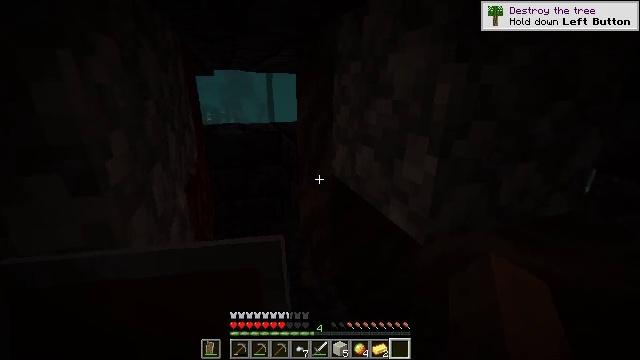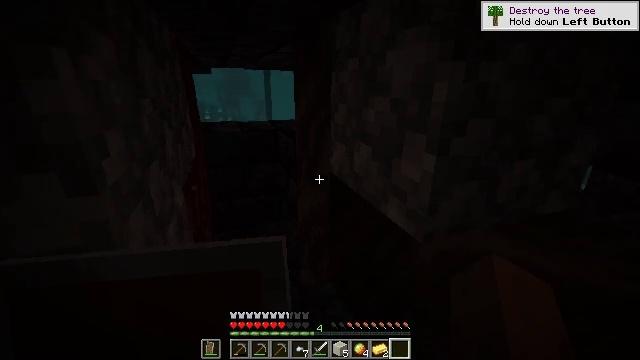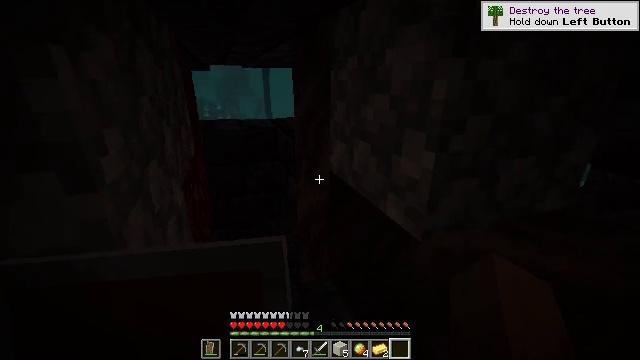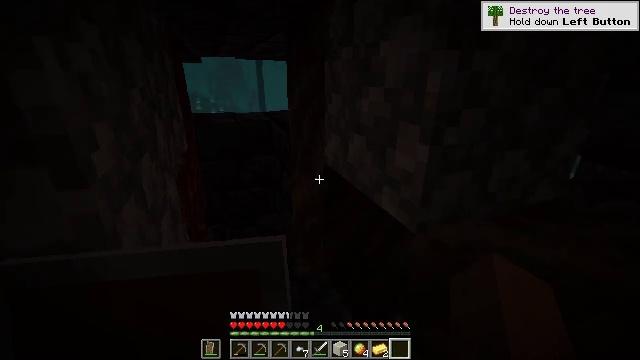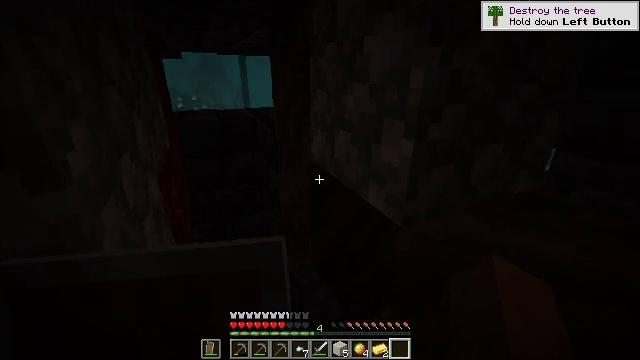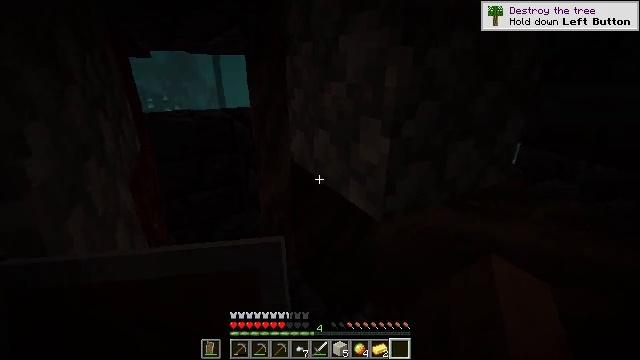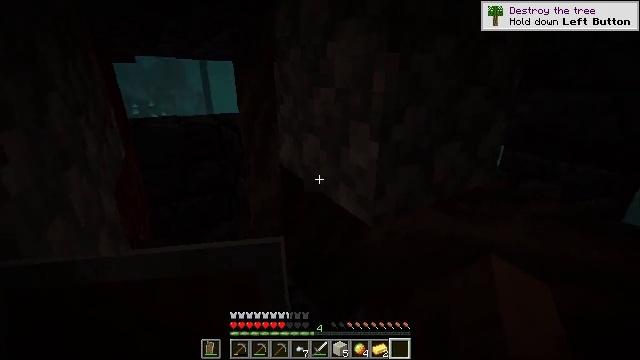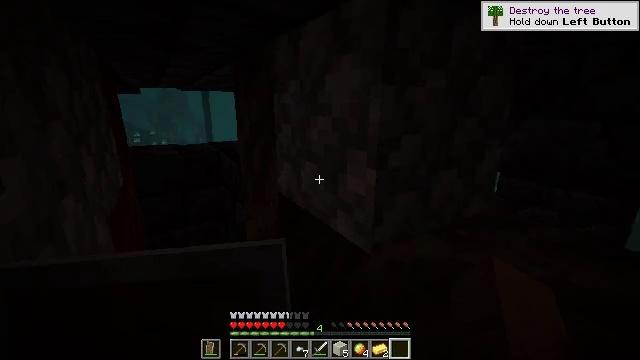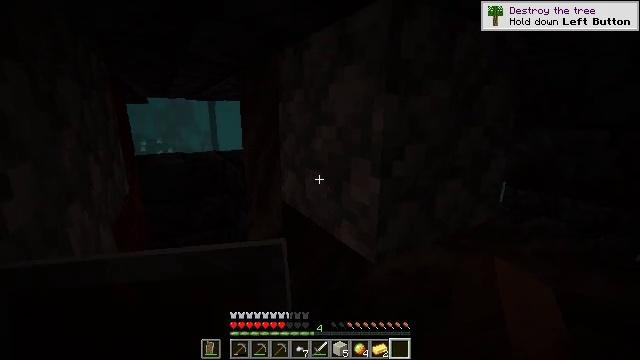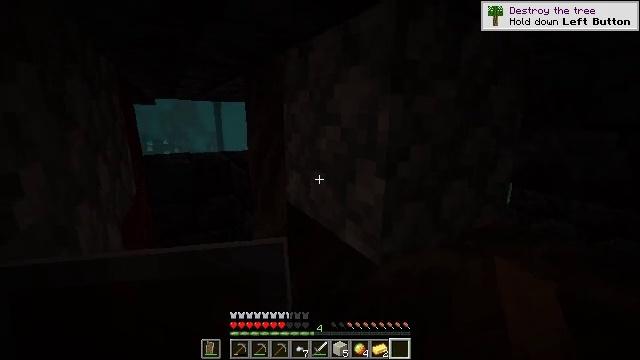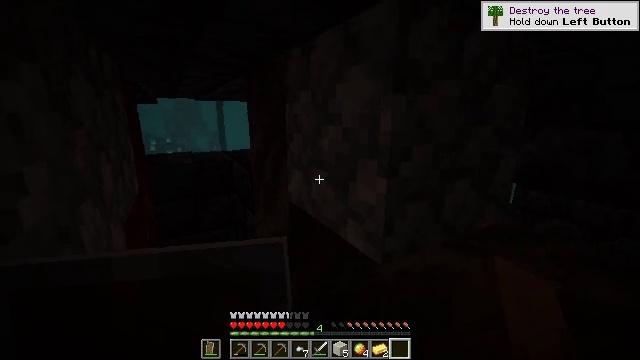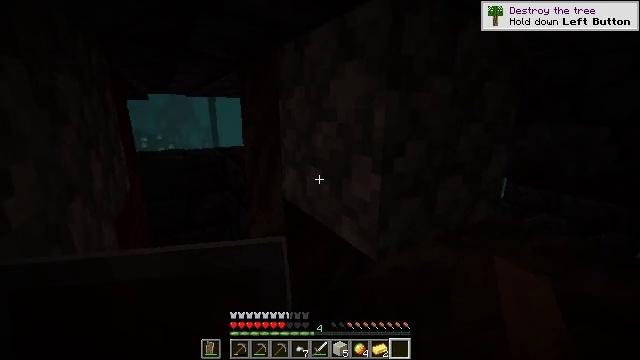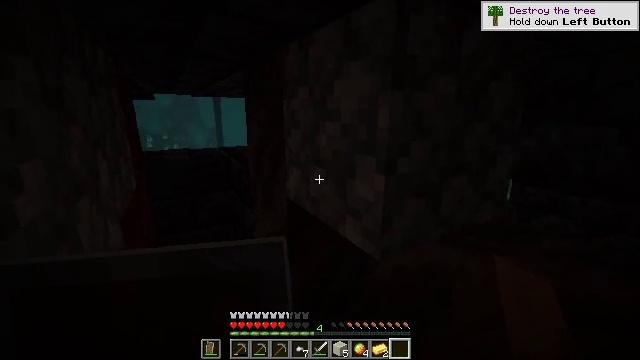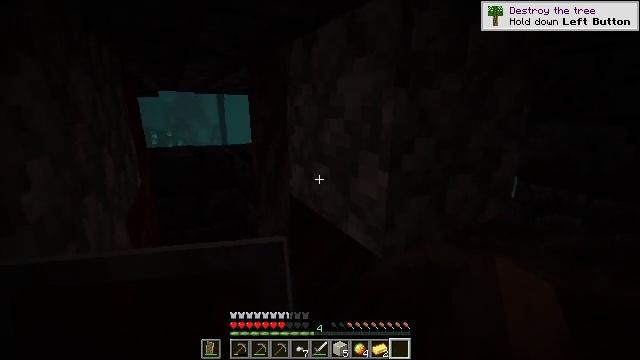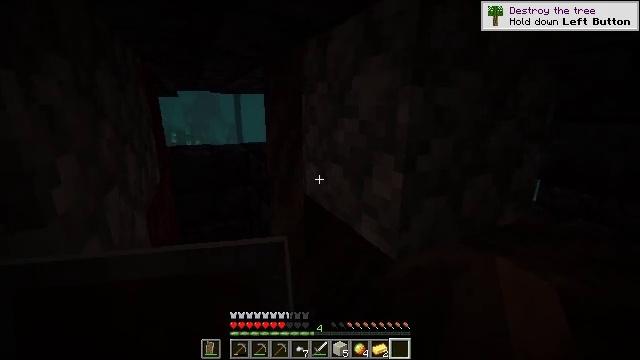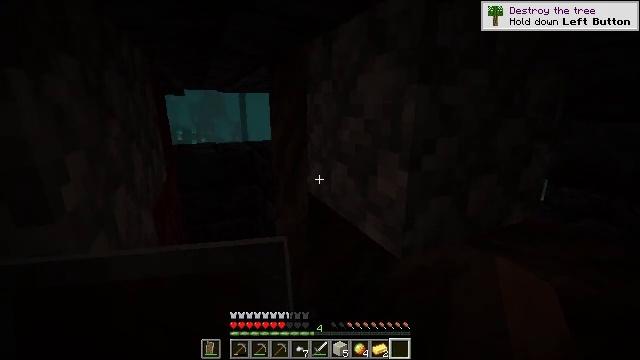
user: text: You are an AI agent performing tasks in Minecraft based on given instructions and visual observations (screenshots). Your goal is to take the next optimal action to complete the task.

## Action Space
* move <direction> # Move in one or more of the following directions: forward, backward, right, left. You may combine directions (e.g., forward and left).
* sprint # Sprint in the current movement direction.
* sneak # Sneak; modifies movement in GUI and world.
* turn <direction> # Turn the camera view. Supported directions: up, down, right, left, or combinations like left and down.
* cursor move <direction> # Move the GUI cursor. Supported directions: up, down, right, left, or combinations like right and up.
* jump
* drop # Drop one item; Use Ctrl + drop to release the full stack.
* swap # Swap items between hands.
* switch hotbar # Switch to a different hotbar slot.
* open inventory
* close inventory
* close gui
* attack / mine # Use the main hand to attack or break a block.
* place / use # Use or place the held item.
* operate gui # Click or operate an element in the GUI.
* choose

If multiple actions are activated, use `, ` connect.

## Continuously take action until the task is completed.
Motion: motion action
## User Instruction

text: Gather polished blackstone bricks.
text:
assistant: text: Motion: no_op
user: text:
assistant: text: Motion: no_op
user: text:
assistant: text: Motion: turn right and down
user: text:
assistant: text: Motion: turn right
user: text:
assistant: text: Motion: turn right
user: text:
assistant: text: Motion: turn right and up
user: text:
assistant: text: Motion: turn up
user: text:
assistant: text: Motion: turn up
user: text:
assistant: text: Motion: turn left
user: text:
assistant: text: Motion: no_op
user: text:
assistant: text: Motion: turn right
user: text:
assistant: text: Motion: no_op
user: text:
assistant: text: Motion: no_op
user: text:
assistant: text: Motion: turn left
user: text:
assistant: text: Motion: turn left
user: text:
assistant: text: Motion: turn left and down
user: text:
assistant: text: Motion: turn left and down
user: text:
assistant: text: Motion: no_op
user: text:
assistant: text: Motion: no_op
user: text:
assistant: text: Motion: no_op
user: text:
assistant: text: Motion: no_op
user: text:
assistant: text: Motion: no_op
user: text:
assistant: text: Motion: no_op
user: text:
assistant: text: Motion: no_op
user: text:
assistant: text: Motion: no_op
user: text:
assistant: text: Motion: turn right and down
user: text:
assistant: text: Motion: turn right and down
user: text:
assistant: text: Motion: turn right and down
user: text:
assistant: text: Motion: turn right
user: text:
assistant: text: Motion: turn right